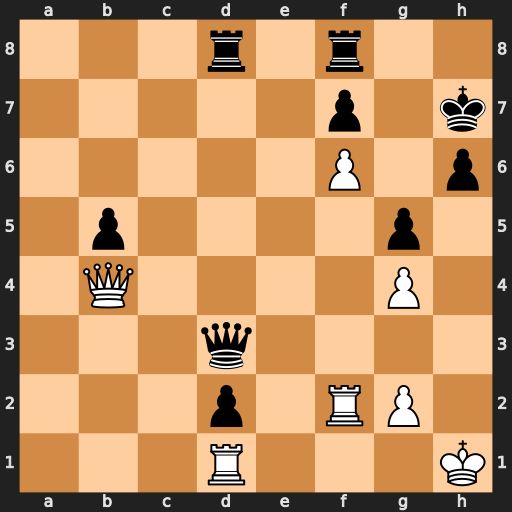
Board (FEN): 3r1r2/5p1k/5P1p/1p4p1/1Q4P1/3q4/3p1RP1/3R3K
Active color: w
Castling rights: -
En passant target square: -
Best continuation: Rfxd2 Qxd2 Rxd2